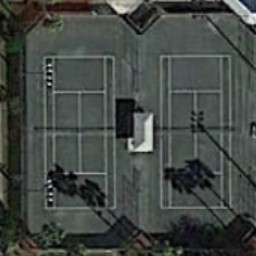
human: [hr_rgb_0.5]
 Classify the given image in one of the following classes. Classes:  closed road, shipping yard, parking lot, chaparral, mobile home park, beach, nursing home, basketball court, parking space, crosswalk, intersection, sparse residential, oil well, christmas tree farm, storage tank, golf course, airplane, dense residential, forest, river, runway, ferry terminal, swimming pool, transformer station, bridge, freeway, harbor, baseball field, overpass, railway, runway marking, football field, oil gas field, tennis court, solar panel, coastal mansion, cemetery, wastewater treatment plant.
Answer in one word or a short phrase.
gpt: tennis court